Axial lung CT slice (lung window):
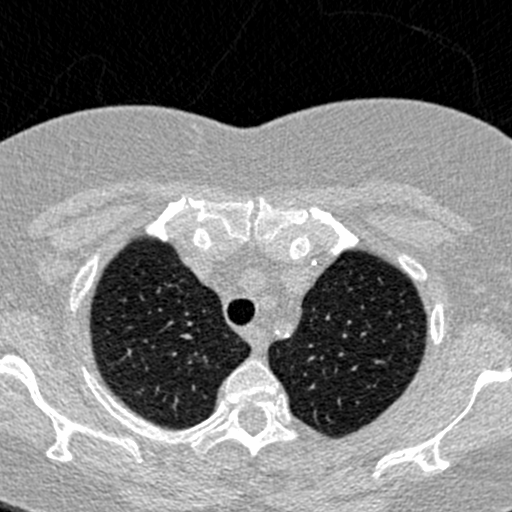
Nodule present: no